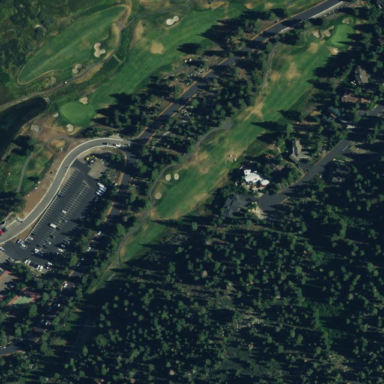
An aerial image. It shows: Area of rough grass used for golf.